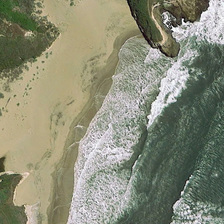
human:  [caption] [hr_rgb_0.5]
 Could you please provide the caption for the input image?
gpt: white waves in green ocean is near yellow beach and green trees .

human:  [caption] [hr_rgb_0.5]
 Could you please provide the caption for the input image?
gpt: white waves in green ocean is near yellow beach and green trees .

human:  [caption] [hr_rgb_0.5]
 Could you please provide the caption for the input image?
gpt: white waves in green ocean is near yellow beach and green trees .

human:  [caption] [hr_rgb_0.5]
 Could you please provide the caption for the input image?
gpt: white waves in green ocean is near yellow beach and green trees .

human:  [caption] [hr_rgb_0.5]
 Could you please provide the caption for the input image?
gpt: white waves in green ocean is near yellow beach and green trees .